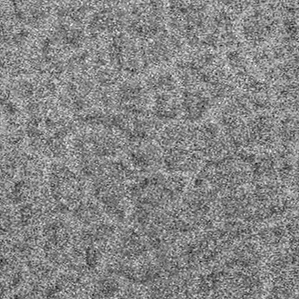
Label: frost